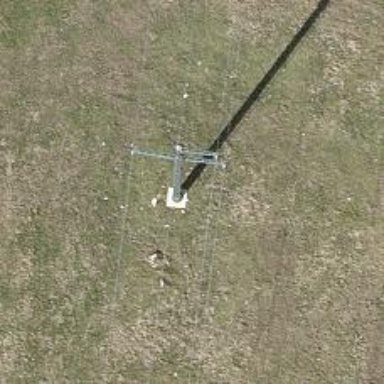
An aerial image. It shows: Three cables of power line.